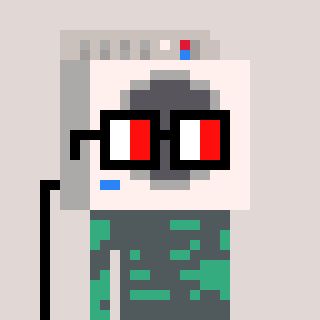
a pixel art character with square glasses with black frames and red eyes, a washing machine-shaped head and a teal-colored body on a warm background